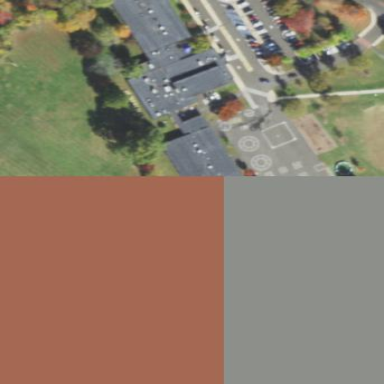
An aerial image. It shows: School building.